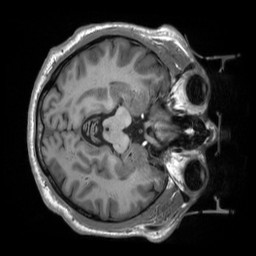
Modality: T1w
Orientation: axial
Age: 51
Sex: female
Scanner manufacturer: siemens
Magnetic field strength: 3 T
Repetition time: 2.53 s
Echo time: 0.00219 s